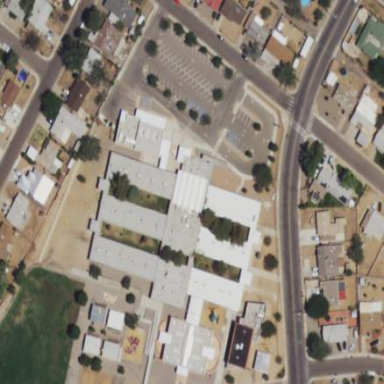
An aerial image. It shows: School.